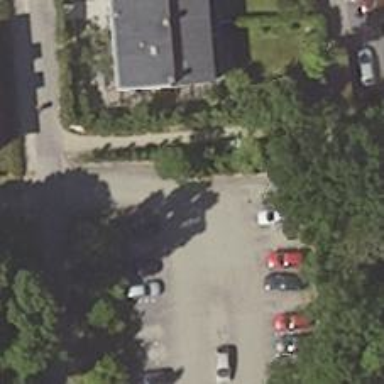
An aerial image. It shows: Road serving as parking aisle.